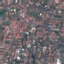
Land use / land cover: Residential